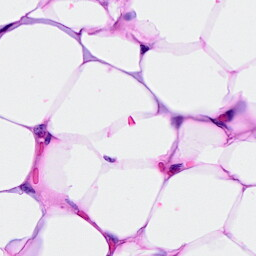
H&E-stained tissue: Breast